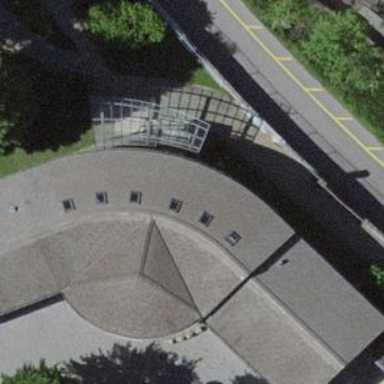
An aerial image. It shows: Kindergarten building.